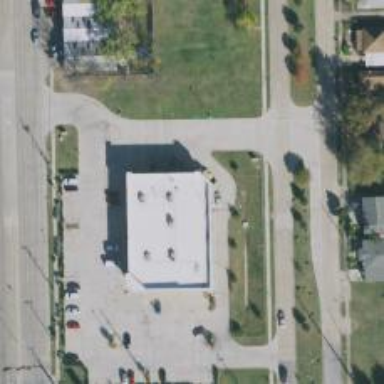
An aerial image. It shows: Pharmacy providing healthcare services.